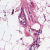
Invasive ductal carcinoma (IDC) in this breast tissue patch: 0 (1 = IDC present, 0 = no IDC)